Question: I want to delete the underlined below:

How do I run a query to accomplish this task?
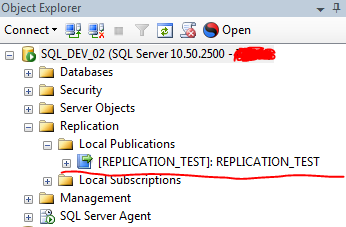
Answer: You can drop a publication using <URL>.